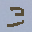
Label: 3